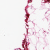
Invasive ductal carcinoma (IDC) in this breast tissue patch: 0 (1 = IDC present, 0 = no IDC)